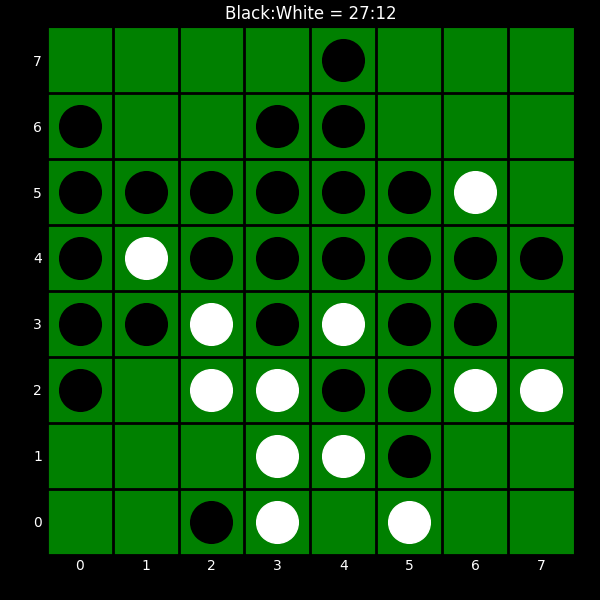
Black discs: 27
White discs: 12